Field crop: maize
Growth stage: 1
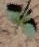
Species: datura